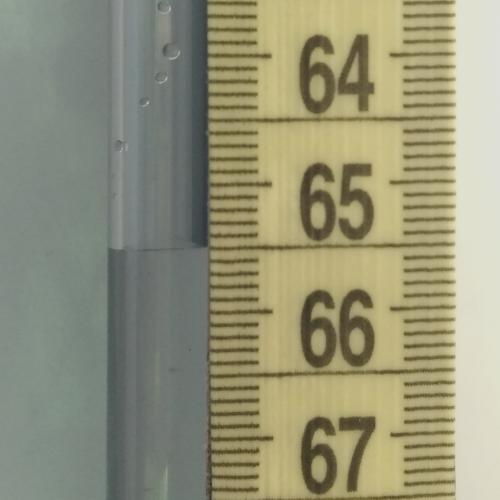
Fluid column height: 65.5 cm